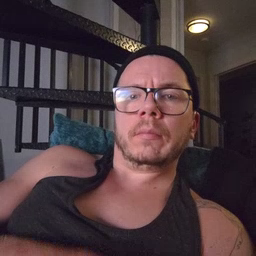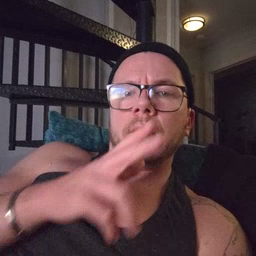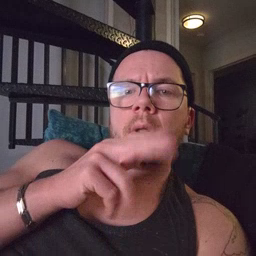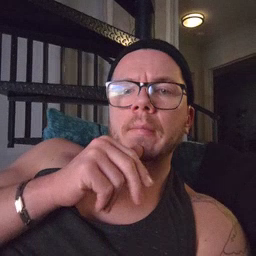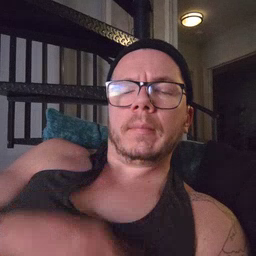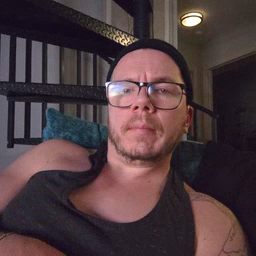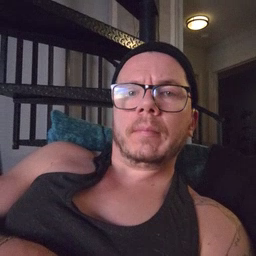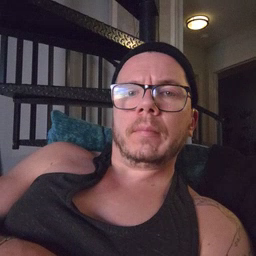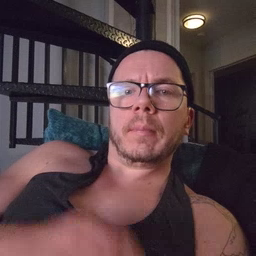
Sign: hen